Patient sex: M
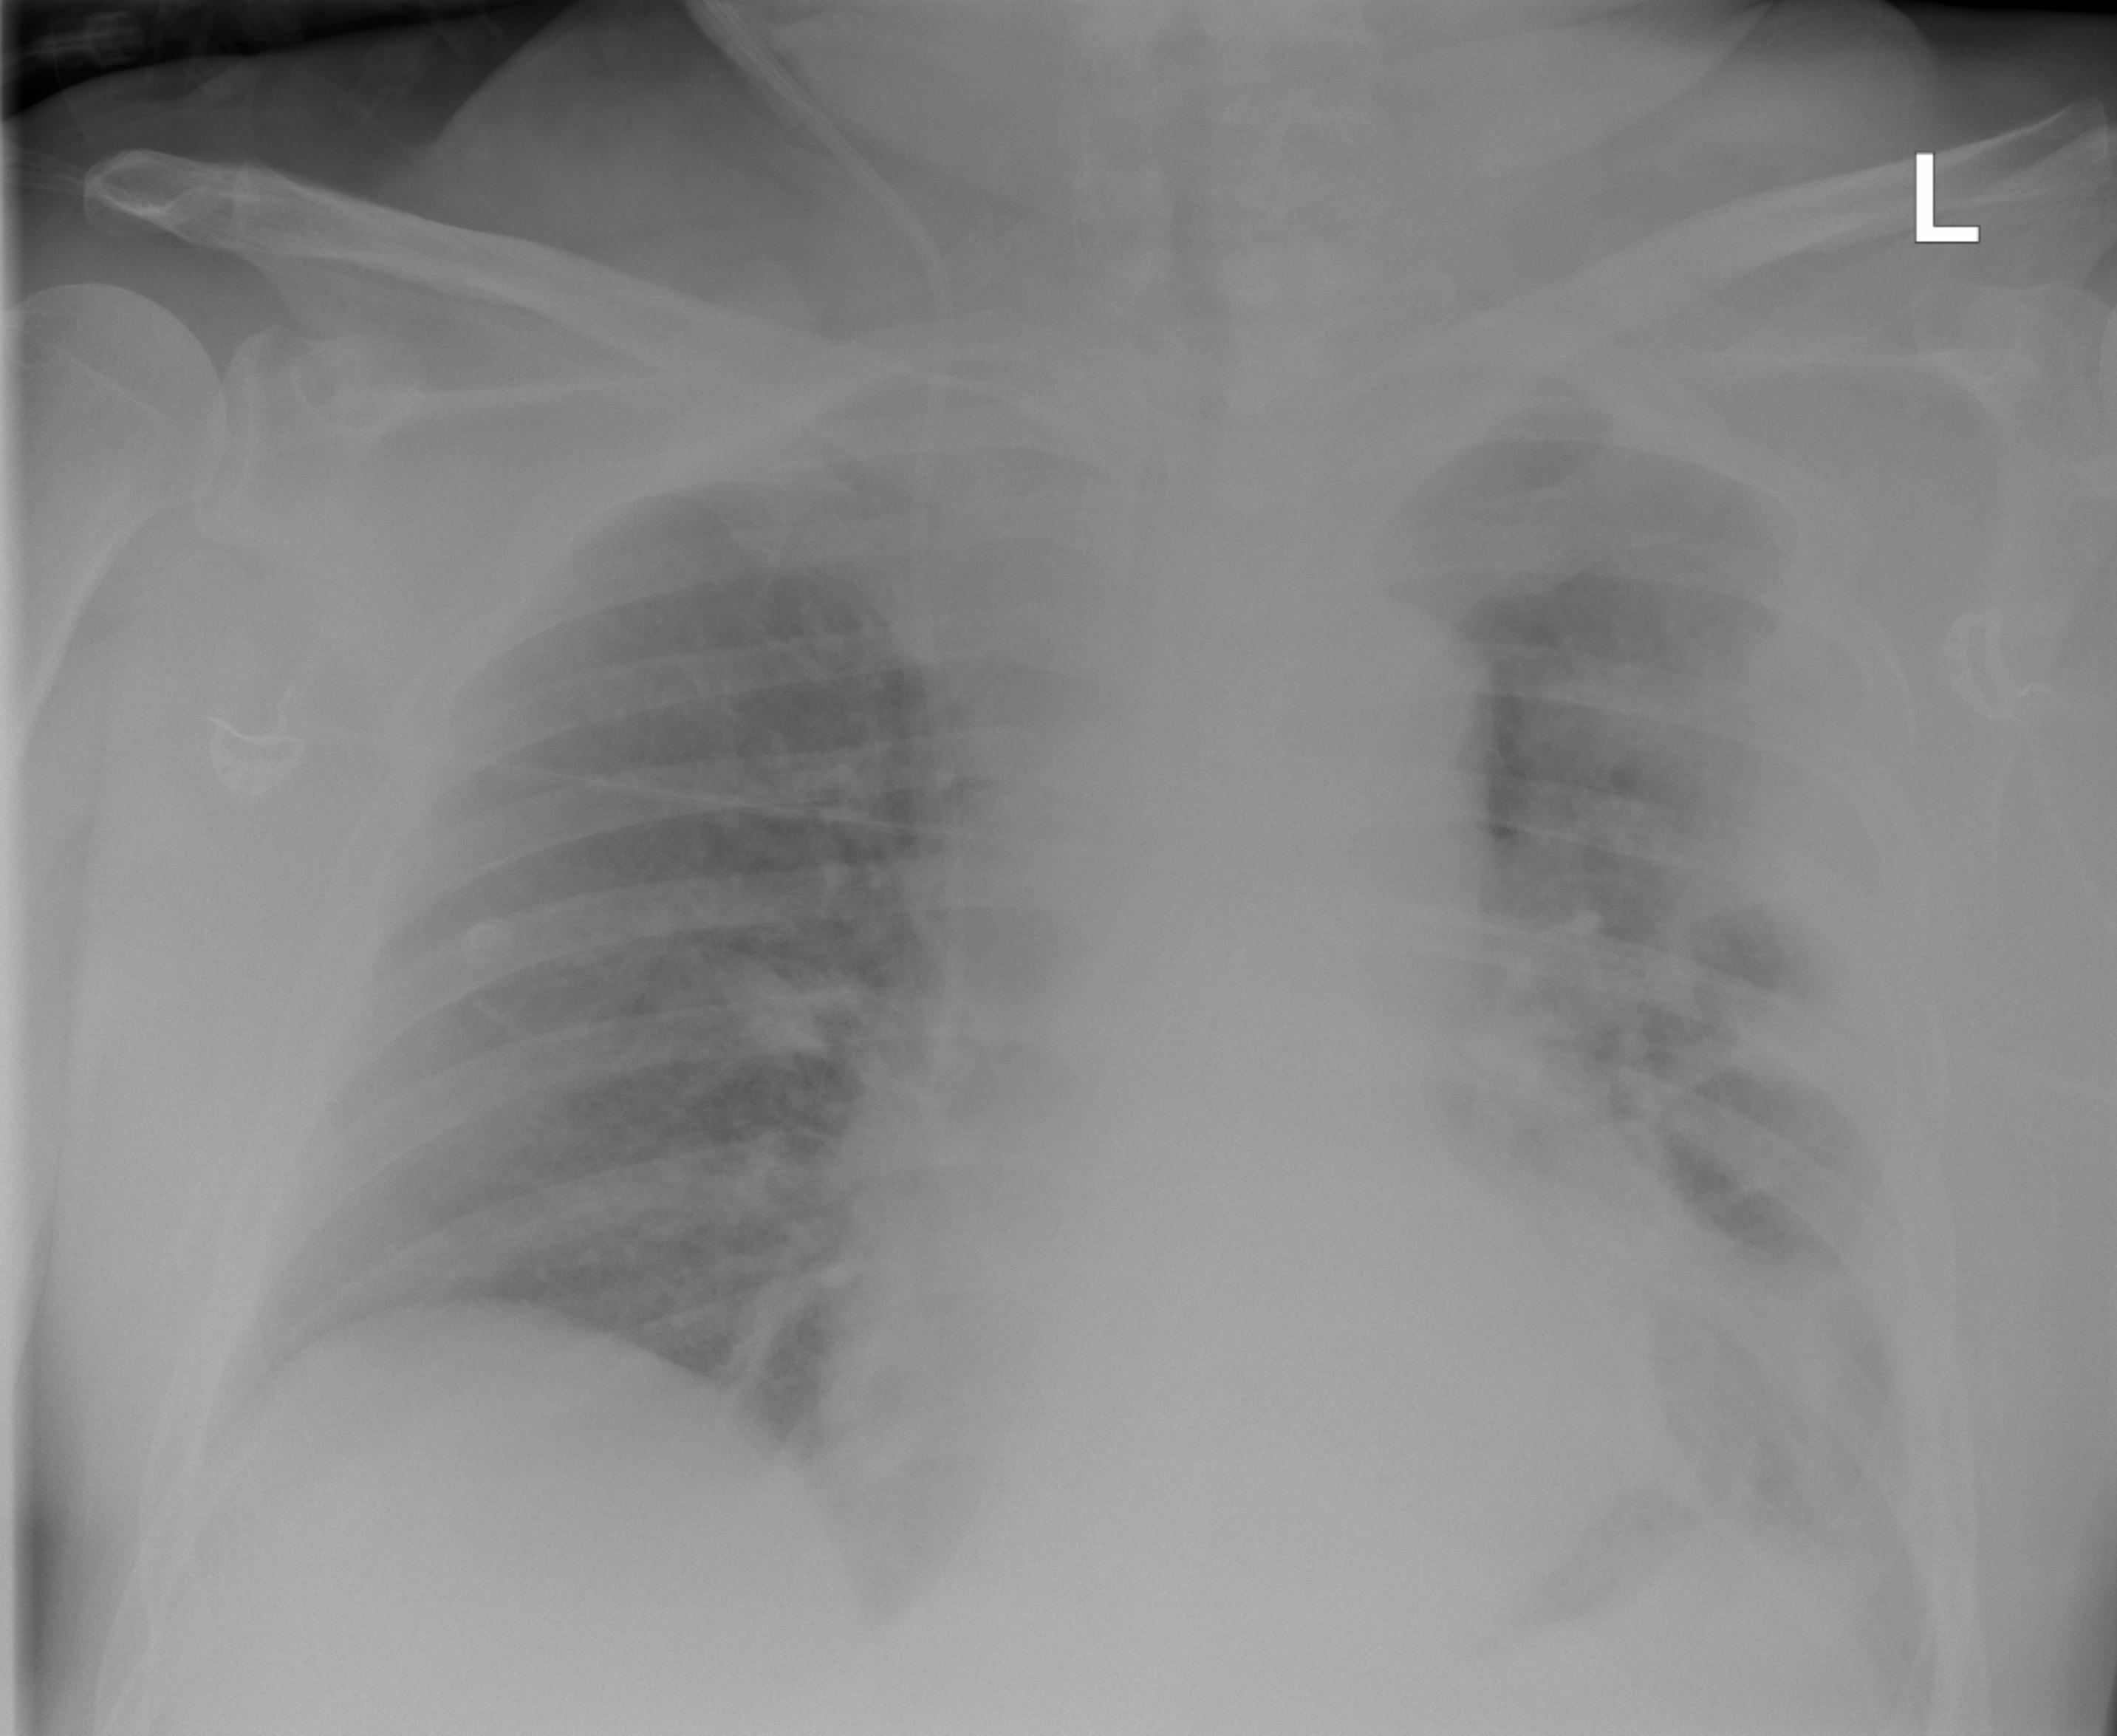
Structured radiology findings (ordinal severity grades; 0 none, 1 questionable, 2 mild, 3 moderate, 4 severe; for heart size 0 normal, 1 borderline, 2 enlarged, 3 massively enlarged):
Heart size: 1
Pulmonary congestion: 0
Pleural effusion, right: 0
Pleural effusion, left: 2
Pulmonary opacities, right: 0
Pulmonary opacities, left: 2
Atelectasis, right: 0
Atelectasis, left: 2